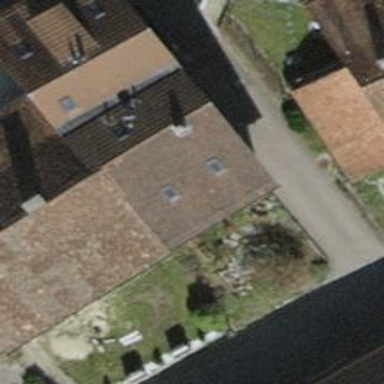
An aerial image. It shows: Building with tiled roof.